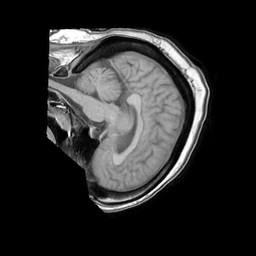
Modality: T1w
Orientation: sagittal
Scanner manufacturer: philips
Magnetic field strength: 1.5 T
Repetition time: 0.188 s
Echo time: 0.00186 s